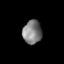
Tissue: prostate
Cell type: Epithelial cells
Senescence score: 0.3607
Nuclear area (px): 440
Mean DAPI intensity: 126.252